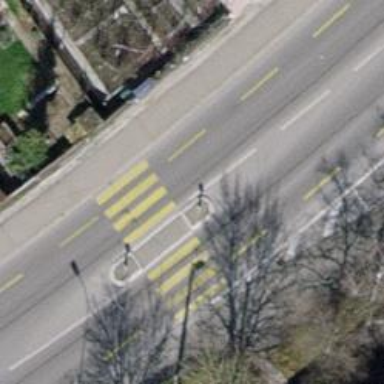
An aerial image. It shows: Zebra crossing on the road.